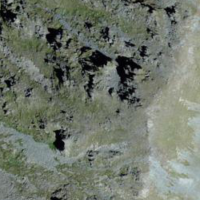
EUNIS habitat code: 31
Species observed at this site:
Primula glutinosa